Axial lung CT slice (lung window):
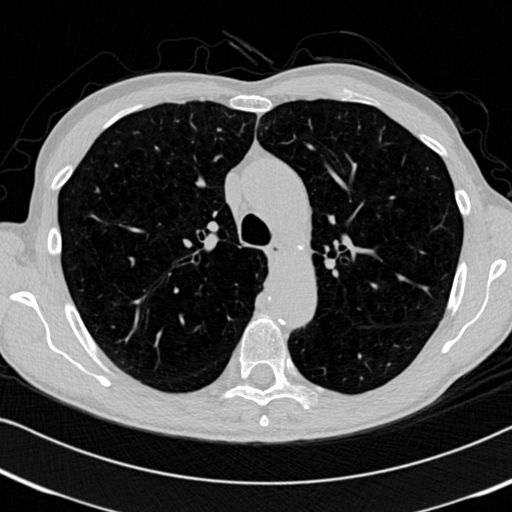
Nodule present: no